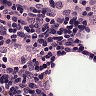
Metastatic tissue present: no